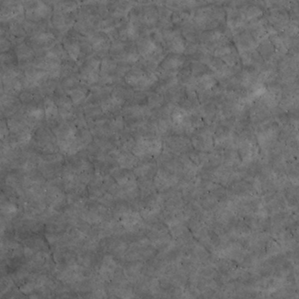
Label: non_frost